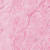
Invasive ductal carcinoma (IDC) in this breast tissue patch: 0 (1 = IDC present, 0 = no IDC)